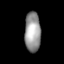
Tissue: lung
Cell type: Endothelial cells
Senescence score: 0.5861
Nuclear area (px): 624
Mean DAPI intensity: 151.364